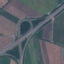
Land use / land cover: Highway